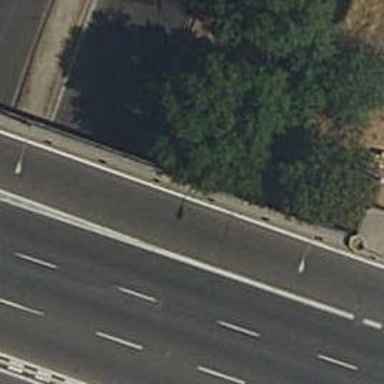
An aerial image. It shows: Sidewalk that goes through tunnel.